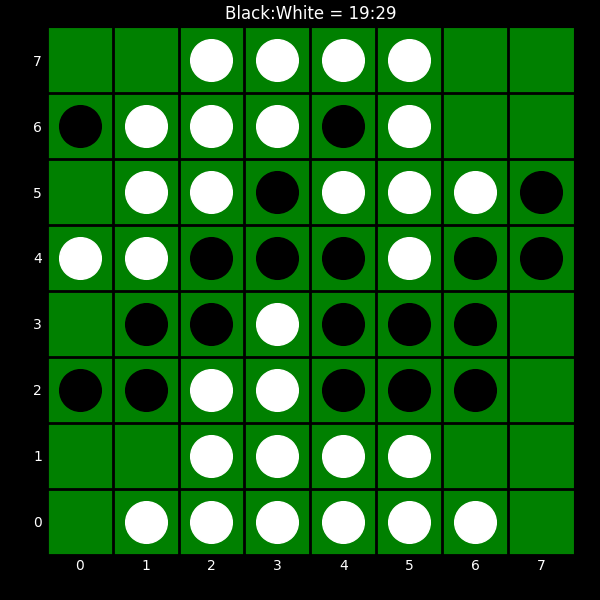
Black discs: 19
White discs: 29